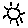
Label: sun